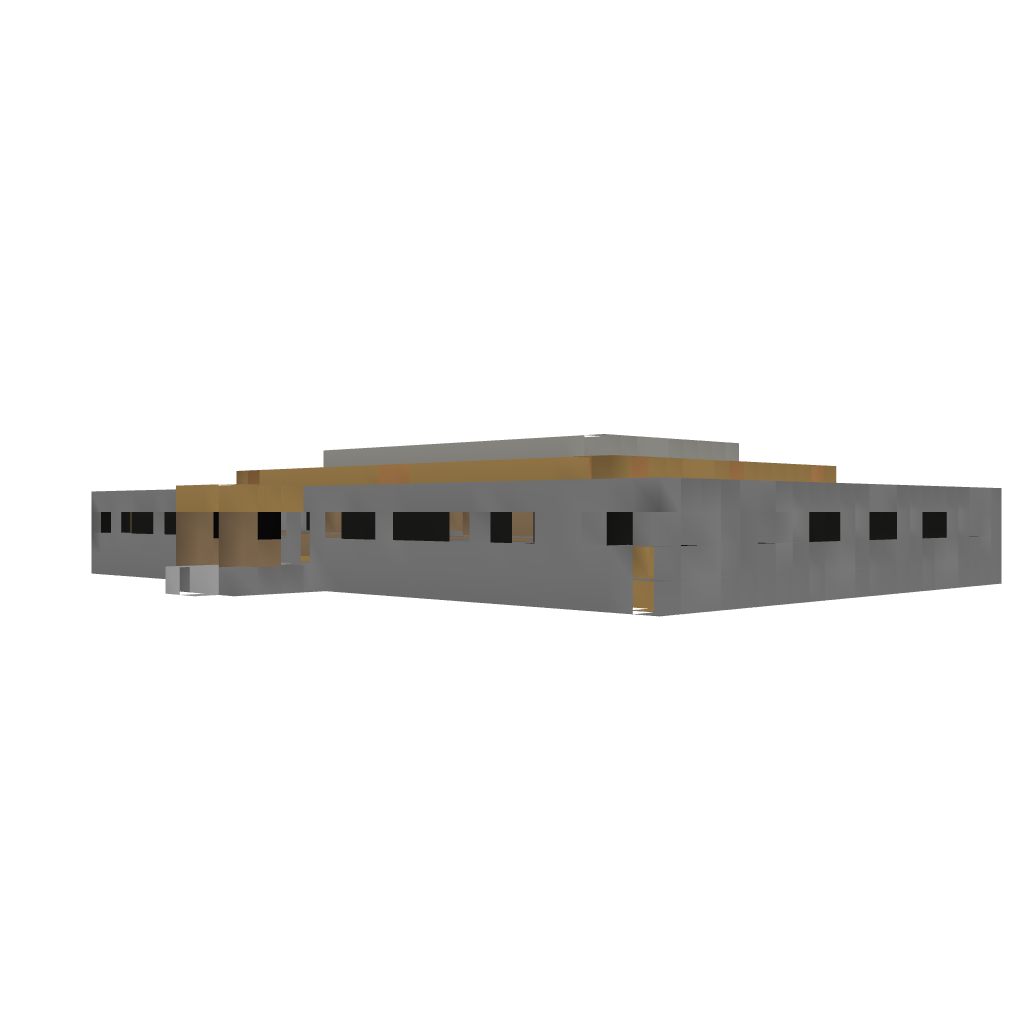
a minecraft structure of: Ice Skating Rink